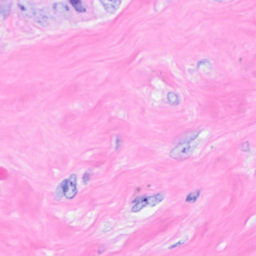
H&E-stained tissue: Breast